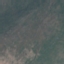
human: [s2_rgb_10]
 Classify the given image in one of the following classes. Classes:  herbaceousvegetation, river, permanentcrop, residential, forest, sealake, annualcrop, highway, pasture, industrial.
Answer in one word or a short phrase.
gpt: HerbaceousVegetation